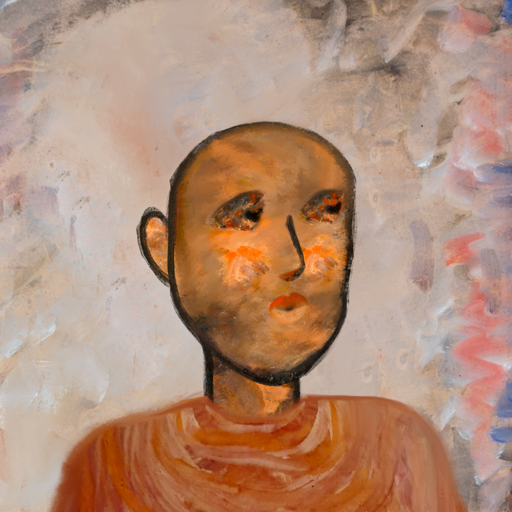
Background: Roy_Bahadur, Head And Neck Side: Gypsy_Queen, Face Side: Gypsy_Queen, Bust: Pious_Lady, Hair Side: Blank, Head Accessory: Blank, Second Necklace: Blank, Necklace: Blank, Baby: Blank